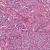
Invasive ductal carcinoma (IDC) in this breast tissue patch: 1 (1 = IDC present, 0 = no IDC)